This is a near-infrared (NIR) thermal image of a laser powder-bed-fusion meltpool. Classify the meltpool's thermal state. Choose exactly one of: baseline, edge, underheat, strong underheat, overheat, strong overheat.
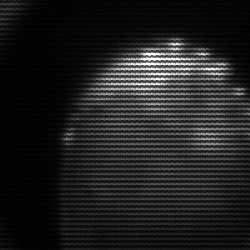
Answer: edge